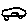
Label: car